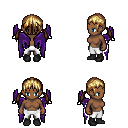
a pixel art fantasy rpg character, female body template, human, dark skin, purple wings, white pants, blonde twin-tailed hairstyle, black shoes, four views (front, back, left, right), 2x2 character sprite sheet, small pixel art, hard edges, no anti-aliasing